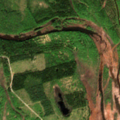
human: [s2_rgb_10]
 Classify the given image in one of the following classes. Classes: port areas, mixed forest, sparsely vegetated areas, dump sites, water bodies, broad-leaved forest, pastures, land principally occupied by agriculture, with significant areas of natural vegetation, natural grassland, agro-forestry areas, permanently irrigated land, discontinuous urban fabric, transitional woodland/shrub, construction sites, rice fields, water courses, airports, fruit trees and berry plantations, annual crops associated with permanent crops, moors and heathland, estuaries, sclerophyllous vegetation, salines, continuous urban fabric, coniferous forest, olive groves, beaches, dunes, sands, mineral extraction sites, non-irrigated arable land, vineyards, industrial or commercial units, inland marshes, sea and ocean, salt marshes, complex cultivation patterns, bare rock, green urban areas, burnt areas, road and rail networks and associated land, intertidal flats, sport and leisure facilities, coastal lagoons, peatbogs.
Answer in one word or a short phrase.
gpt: mixed forest, transitional woodland/shrub, salt marshes